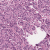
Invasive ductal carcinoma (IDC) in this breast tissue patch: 1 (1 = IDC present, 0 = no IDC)